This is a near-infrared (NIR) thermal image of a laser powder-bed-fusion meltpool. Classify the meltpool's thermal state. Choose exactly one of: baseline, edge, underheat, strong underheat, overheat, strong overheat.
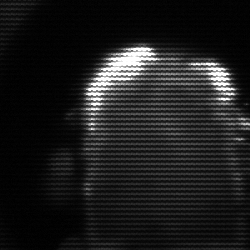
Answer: baseline